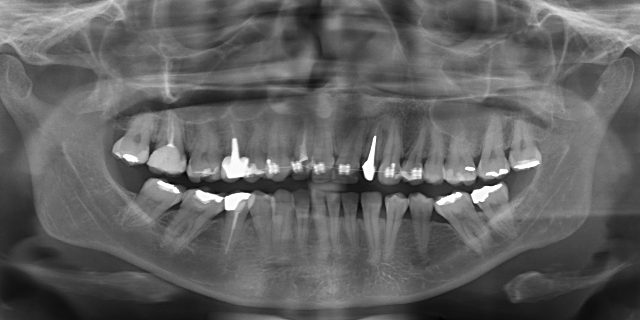
adult